Field crop: maize
Growth stage: 2
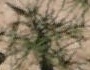
Species: salsola